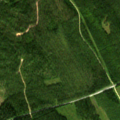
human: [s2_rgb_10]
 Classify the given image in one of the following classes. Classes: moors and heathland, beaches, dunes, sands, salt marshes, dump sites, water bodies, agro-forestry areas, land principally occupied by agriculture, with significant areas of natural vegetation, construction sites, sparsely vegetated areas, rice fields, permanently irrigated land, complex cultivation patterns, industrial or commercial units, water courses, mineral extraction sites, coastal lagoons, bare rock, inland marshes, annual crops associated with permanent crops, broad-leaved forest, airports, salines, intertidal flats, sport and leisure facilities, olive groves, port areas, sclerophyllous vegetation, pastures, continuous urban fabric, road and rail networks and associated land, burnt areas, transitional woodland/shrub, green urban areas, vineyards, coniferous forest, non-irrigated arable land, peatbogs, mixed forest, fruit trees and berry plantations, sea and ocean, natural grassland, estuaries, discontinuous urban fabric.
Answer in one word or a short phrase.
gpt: coniferous forest, transitional woodland/shrub